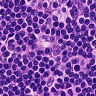
Metastatic tissue present: no